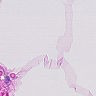
Metastatic tissue present: no